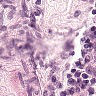
Metastatic tissue present: no